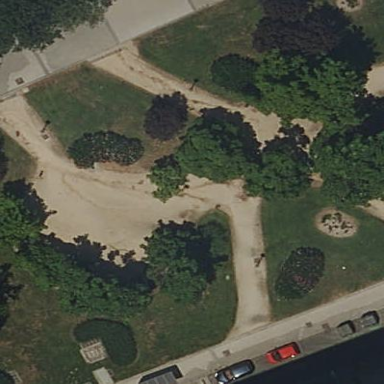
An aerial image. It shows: Lovely park for leisure and relaxation.